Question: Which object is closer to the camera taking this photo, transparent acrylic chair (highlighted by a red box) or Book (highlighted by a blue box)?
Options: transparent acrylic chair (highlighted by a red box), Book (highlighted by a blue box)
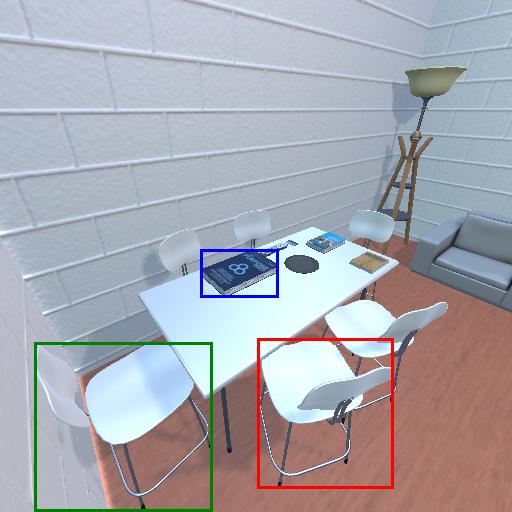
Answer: transparent acrylic chair (highlighted by a red box)